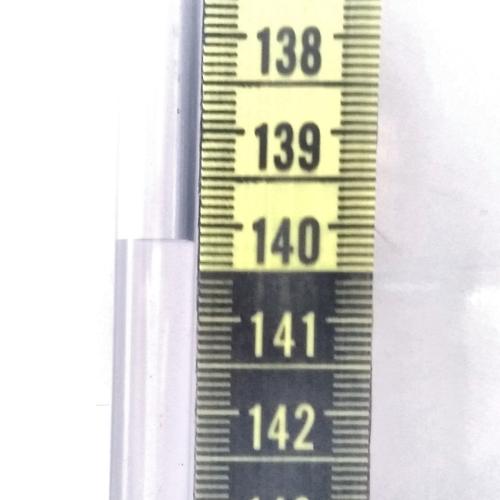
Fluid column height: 140.2 cm